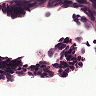
Metastatic tissue present: no